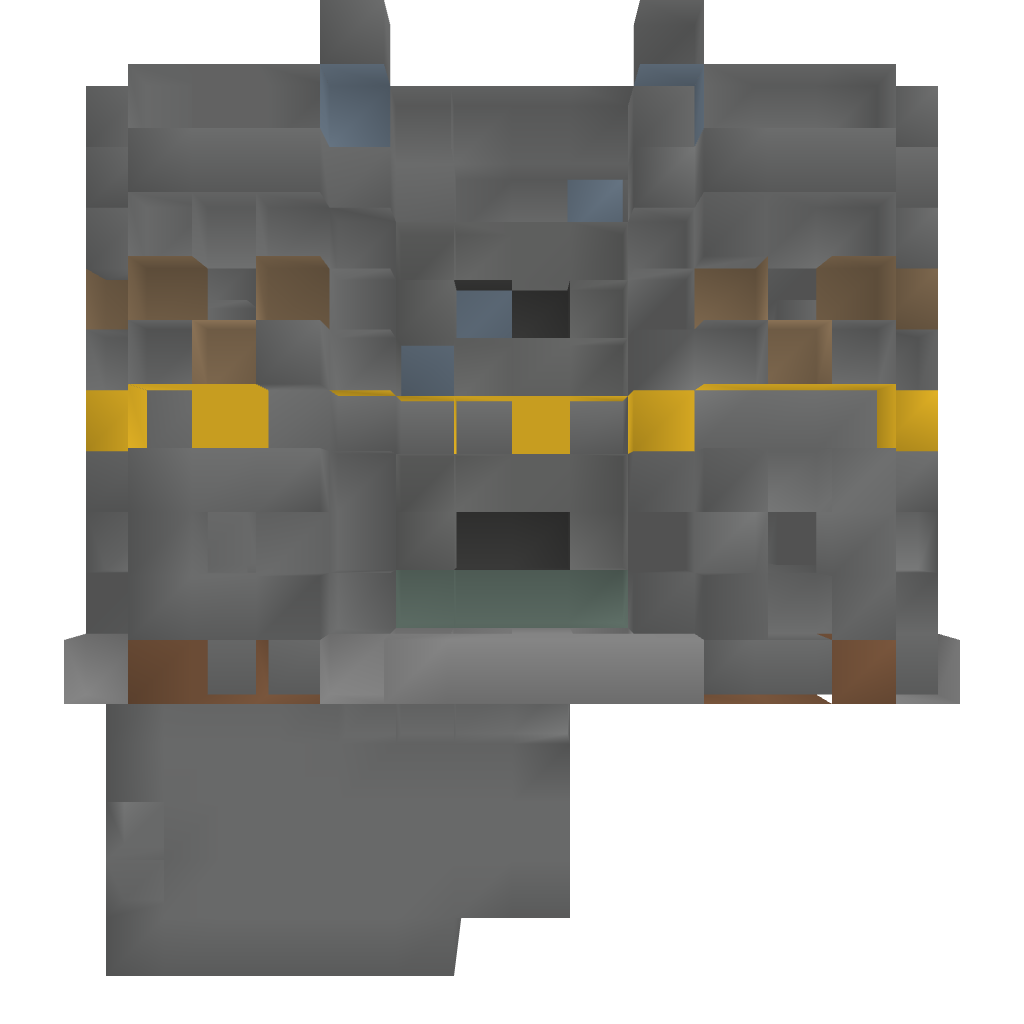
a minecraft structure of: PvP Tower [Yellow]